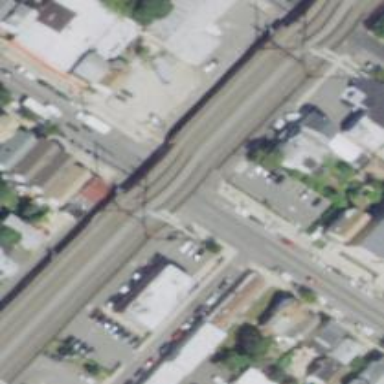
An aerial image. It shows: Bridge over railway with electrified contact lines.